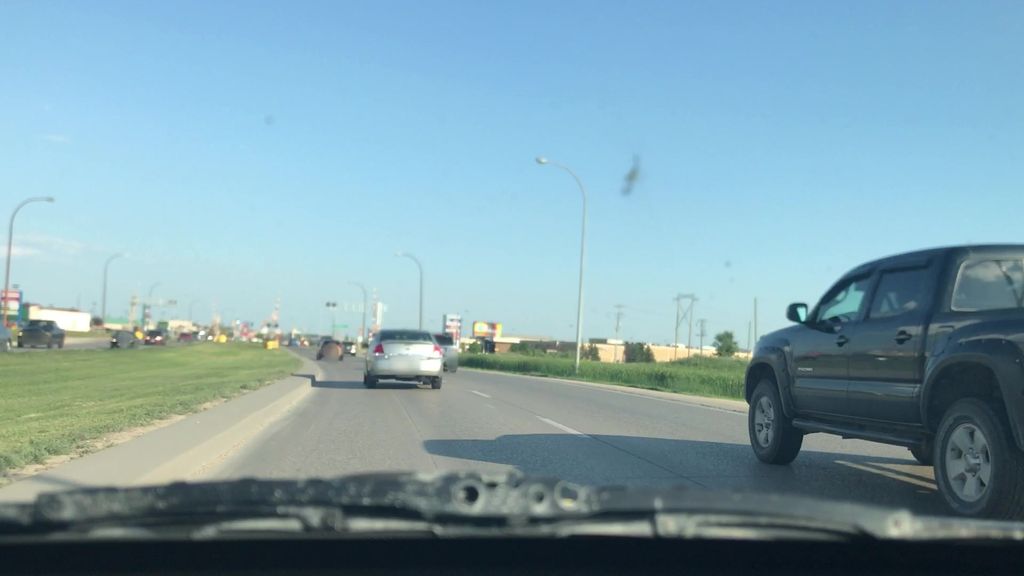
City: winnipeg